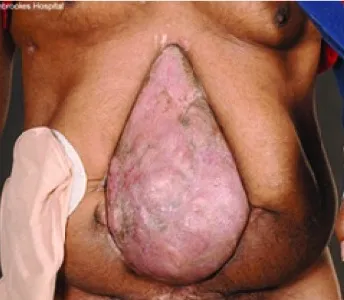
(a) Preoperative appearance showing ileostomy and massive central abdominal hernia with overlying mature split-thickness skin graft.
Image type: medical_photograph (other_medical_photograph)